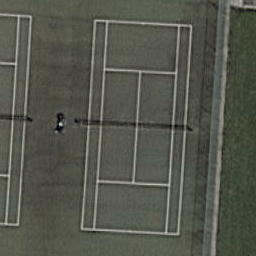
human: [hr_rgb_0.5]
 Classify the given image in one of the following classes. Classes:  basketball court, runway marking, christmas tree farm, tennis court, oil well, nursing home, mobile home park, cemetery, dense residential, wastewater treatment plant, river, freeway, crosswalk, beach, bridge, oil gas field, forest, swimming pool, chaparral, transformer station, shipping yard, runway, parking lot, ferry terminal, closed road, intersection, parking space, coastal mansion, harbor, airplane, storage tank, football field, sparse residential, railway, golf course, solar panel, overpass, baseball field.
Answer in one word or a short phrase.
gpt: tennis court